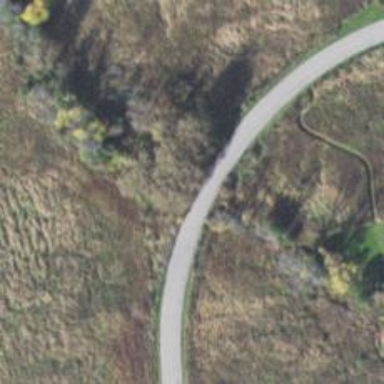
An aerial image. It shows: Culvert tunnel.